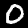
Digit: 0